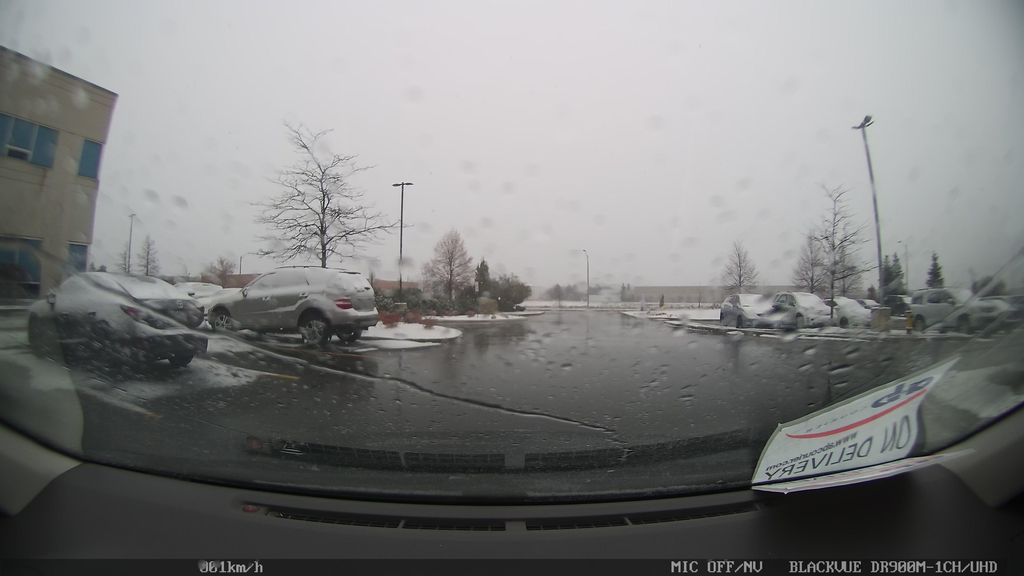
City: toronto